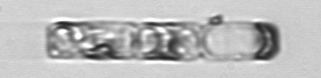
Label: Guinardia_delicatula